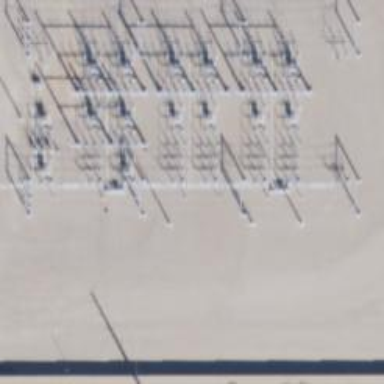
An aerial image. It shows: Switch used for power control.